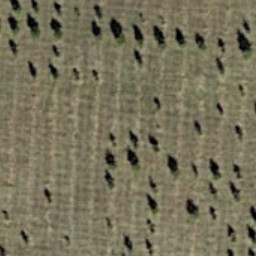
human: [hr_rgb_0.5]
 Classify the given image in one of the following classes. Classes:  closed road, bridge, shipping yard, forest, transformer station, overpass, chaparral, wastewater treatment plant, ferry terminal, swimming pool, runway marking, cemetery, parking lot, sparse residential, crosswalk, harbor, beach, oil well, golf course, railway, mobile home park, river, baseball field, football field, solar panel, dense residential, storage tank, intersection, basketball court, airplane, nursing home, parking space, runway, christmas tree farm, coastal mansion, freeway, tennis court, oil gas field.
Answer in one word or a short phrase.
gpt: christmas tree farm